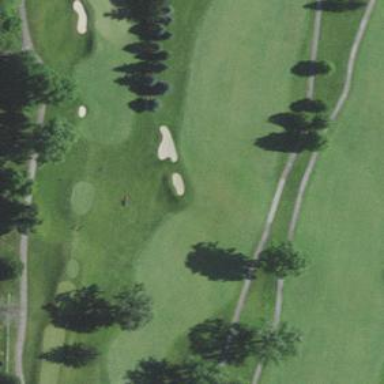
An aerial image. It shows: Golf fairway surrounded by grass.